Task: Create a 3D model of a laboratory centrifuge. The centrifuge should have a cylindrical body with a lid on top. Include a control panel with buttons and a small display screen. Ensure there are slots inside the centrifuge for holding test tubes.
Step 125:
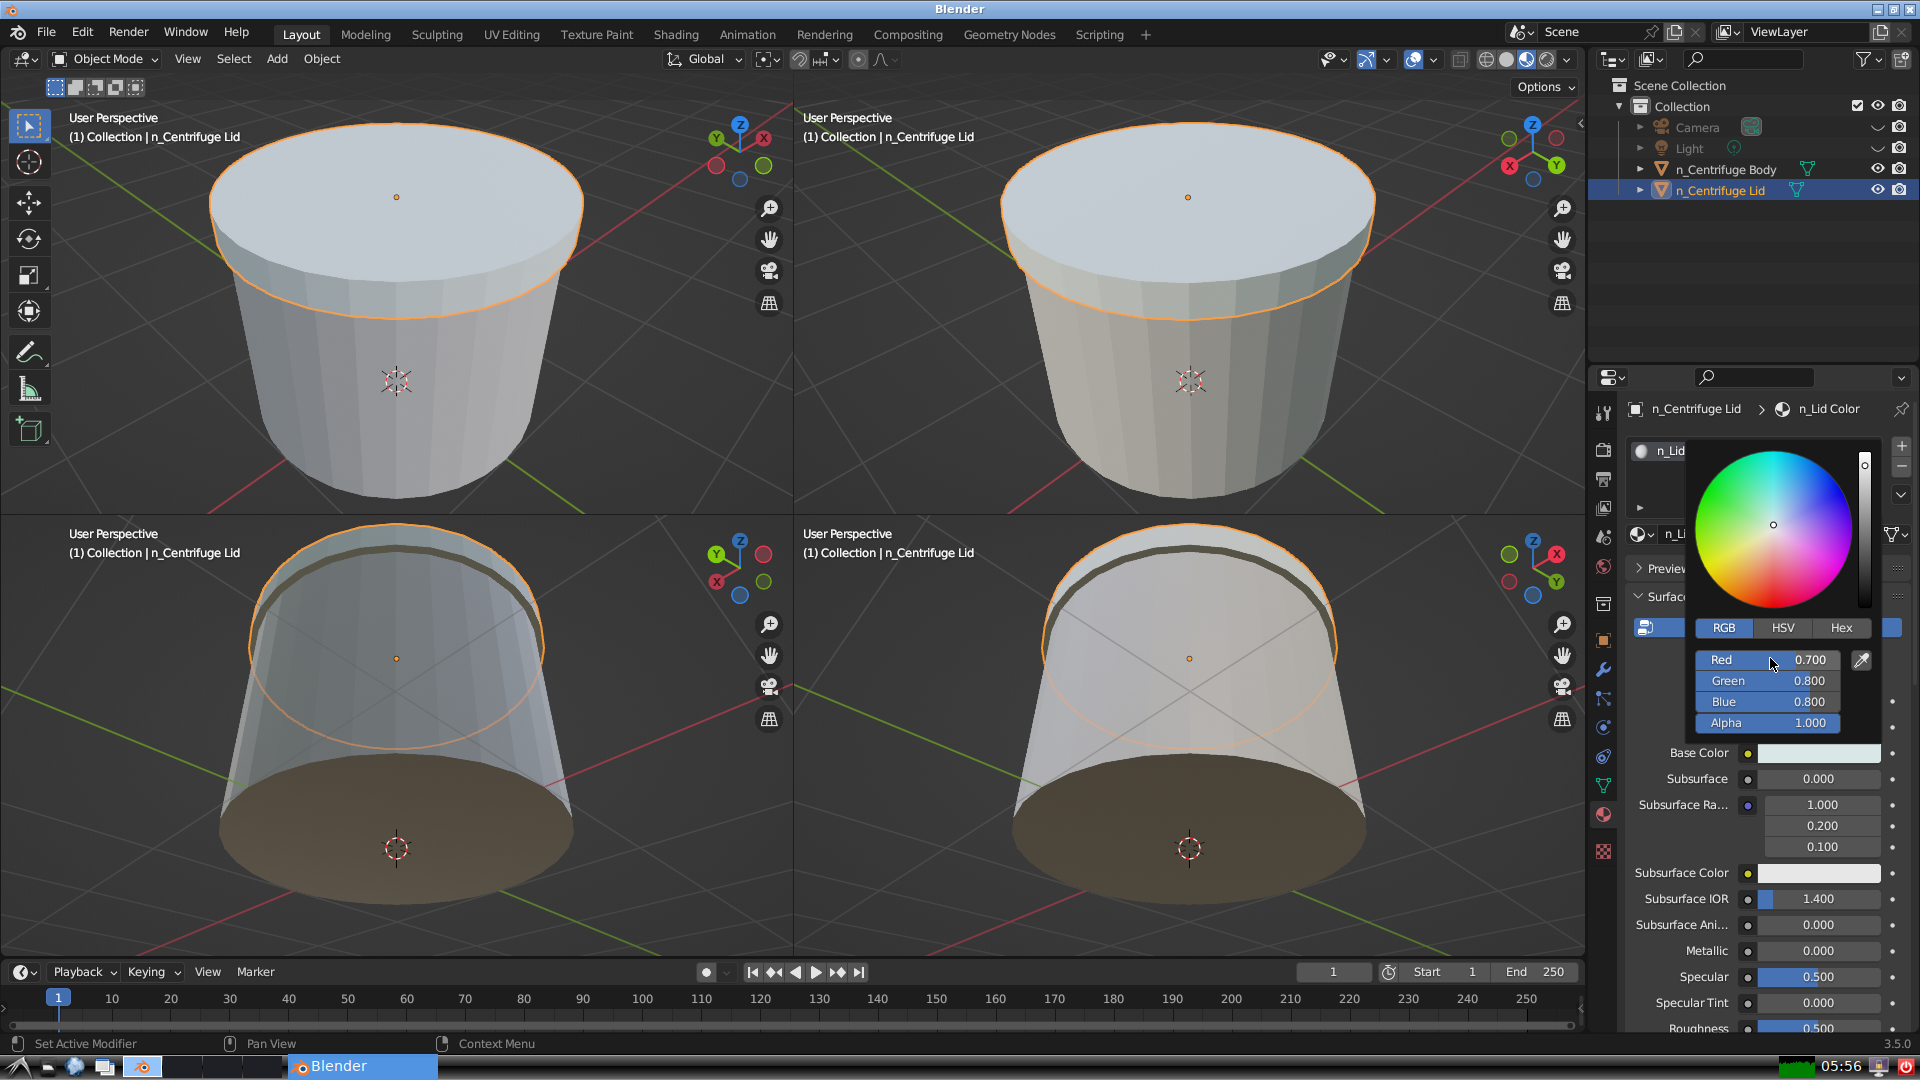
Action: {"mouse_move": [1770, 678]}